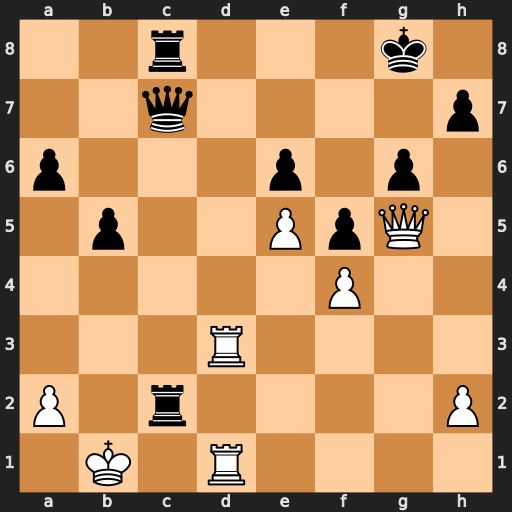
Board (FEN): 2r3k1/2q4p/p3p1p1/1p2PpQ1/5P2/3R4/P1r4P/1K1R4
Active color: w
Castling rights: -
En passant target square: -
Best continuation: Rd8+ Rxd8 Qxd8+ Qxd8 Rxd8+ Kf7 Kxc2